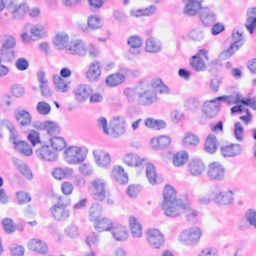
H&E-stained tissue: Breast